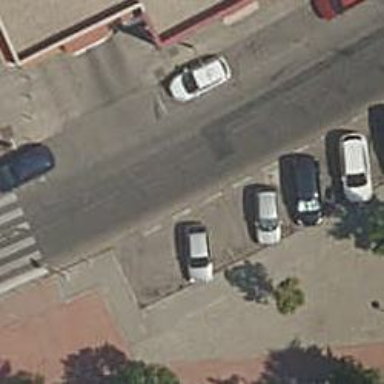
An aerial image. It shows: Tertiary road with sidewalks on both sides.